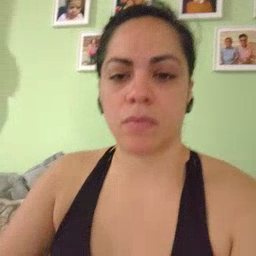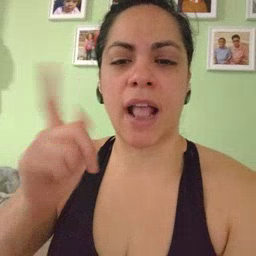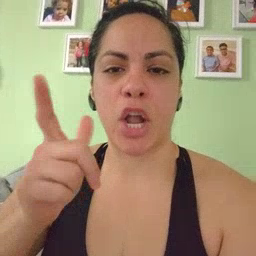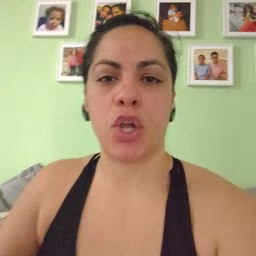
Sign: later